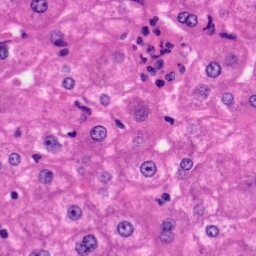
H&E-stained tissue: Liver